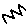
Label: zigzag